Brain MRI study timepoint: early_postop
T1CE (contrast-enhanced T1) slice:
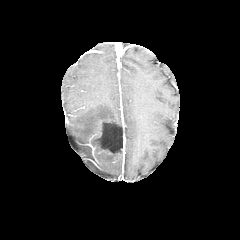
T2-FLAIR slice:
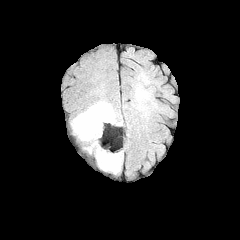